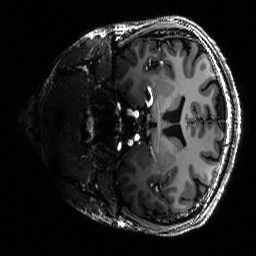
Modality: T1w
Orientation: coronal
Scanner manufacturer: siemens
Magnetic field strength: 6.98 T
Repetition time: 2.28 s
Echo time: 0.00258 s